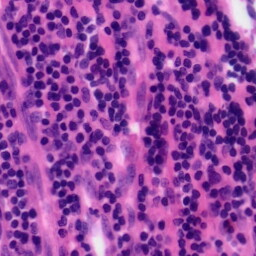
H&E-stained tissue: Tonsil